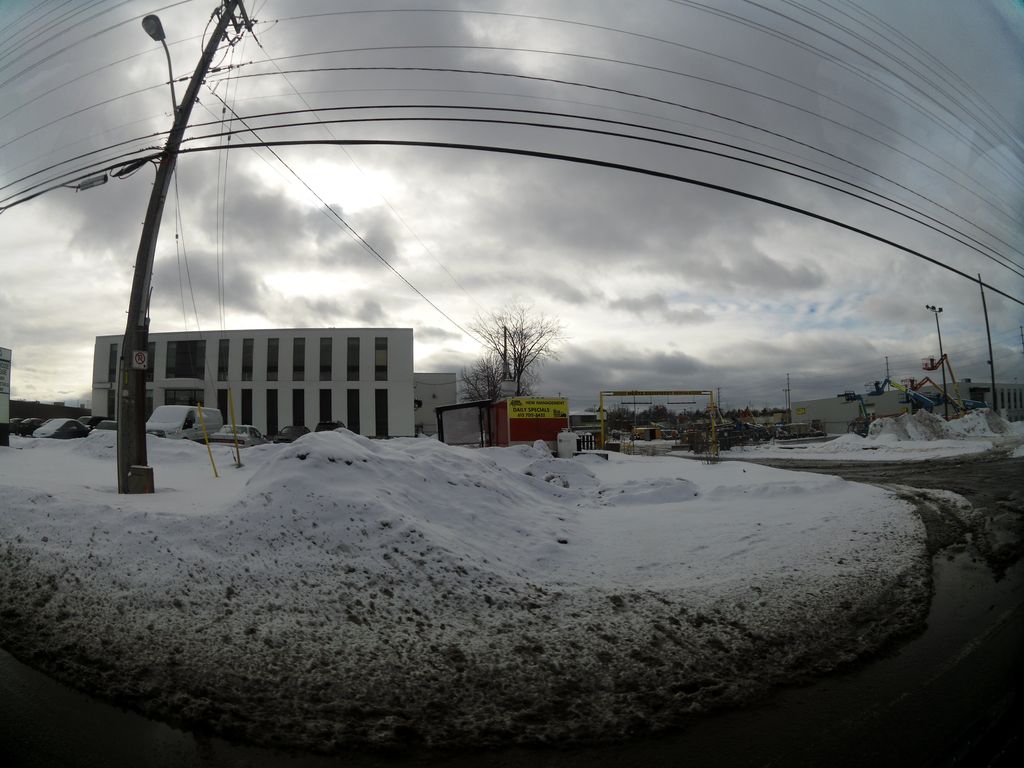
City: ottawa-gatineau